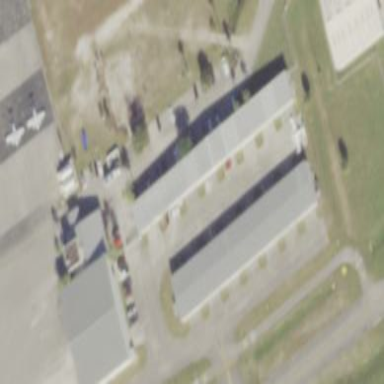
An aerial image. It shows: Hangar building at the airport.